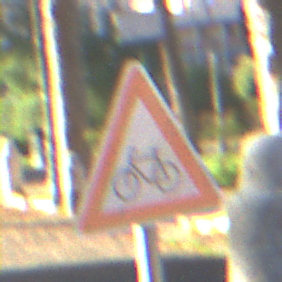
Verkehrszeichen: RadverkehrRechts
Umgebung: Outdoor, Suburban
Tageszeit: MorningAfternoon
Wetter: Clear
Licht: Natural
Jahreszeit: NotSpecified
Kontrast: HighContrast